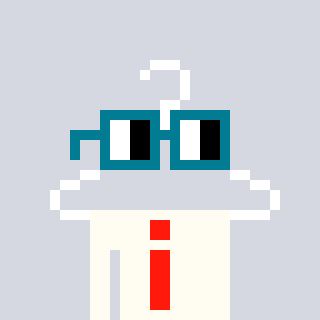
a pixel art character with square dark green glasses, a hanger-shaped head and a grayscale-colored body on a cool background